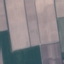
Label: AnnualCrop